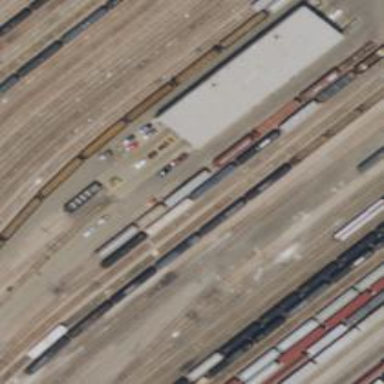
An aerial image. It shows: Abandoned railway yard is depicted.